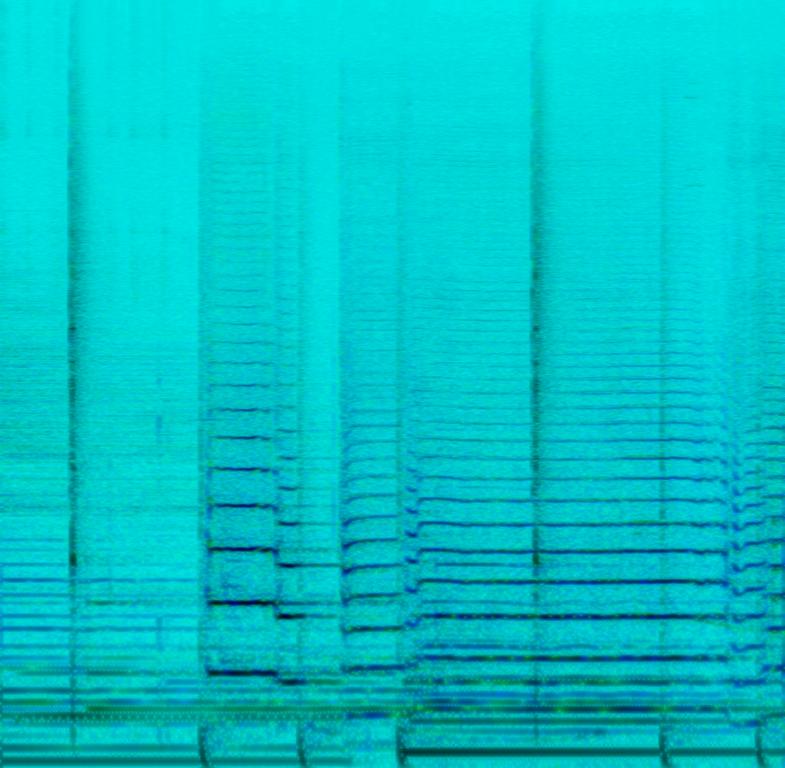
The Jazz song features a wide brass section playing over soft kick and rimshot hits, smooth bass guitar, mellow keys chords and soft electric guitar arpeggiated melody. It sounds relaxing, warm and calming - like something you would hear in waiting rooms.